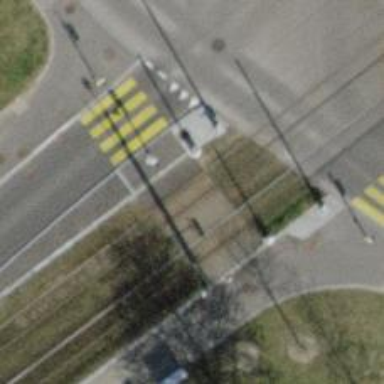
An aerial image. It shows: Crossing for the railway.